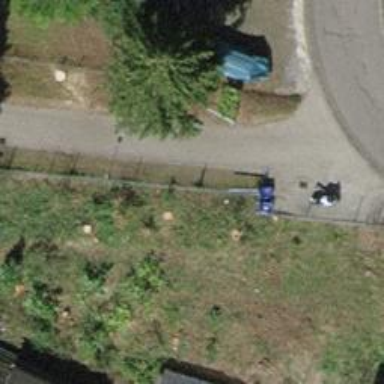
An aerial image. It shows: Swing gate barrier.